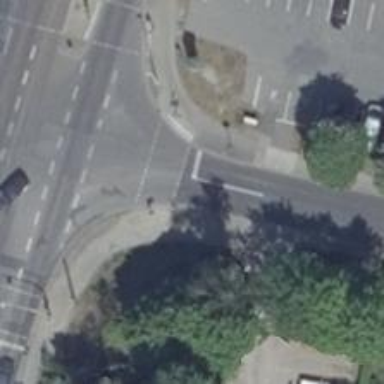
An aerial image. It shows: Road with traffic signals at crossing.